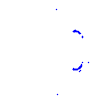
Particle: proton